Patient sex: M
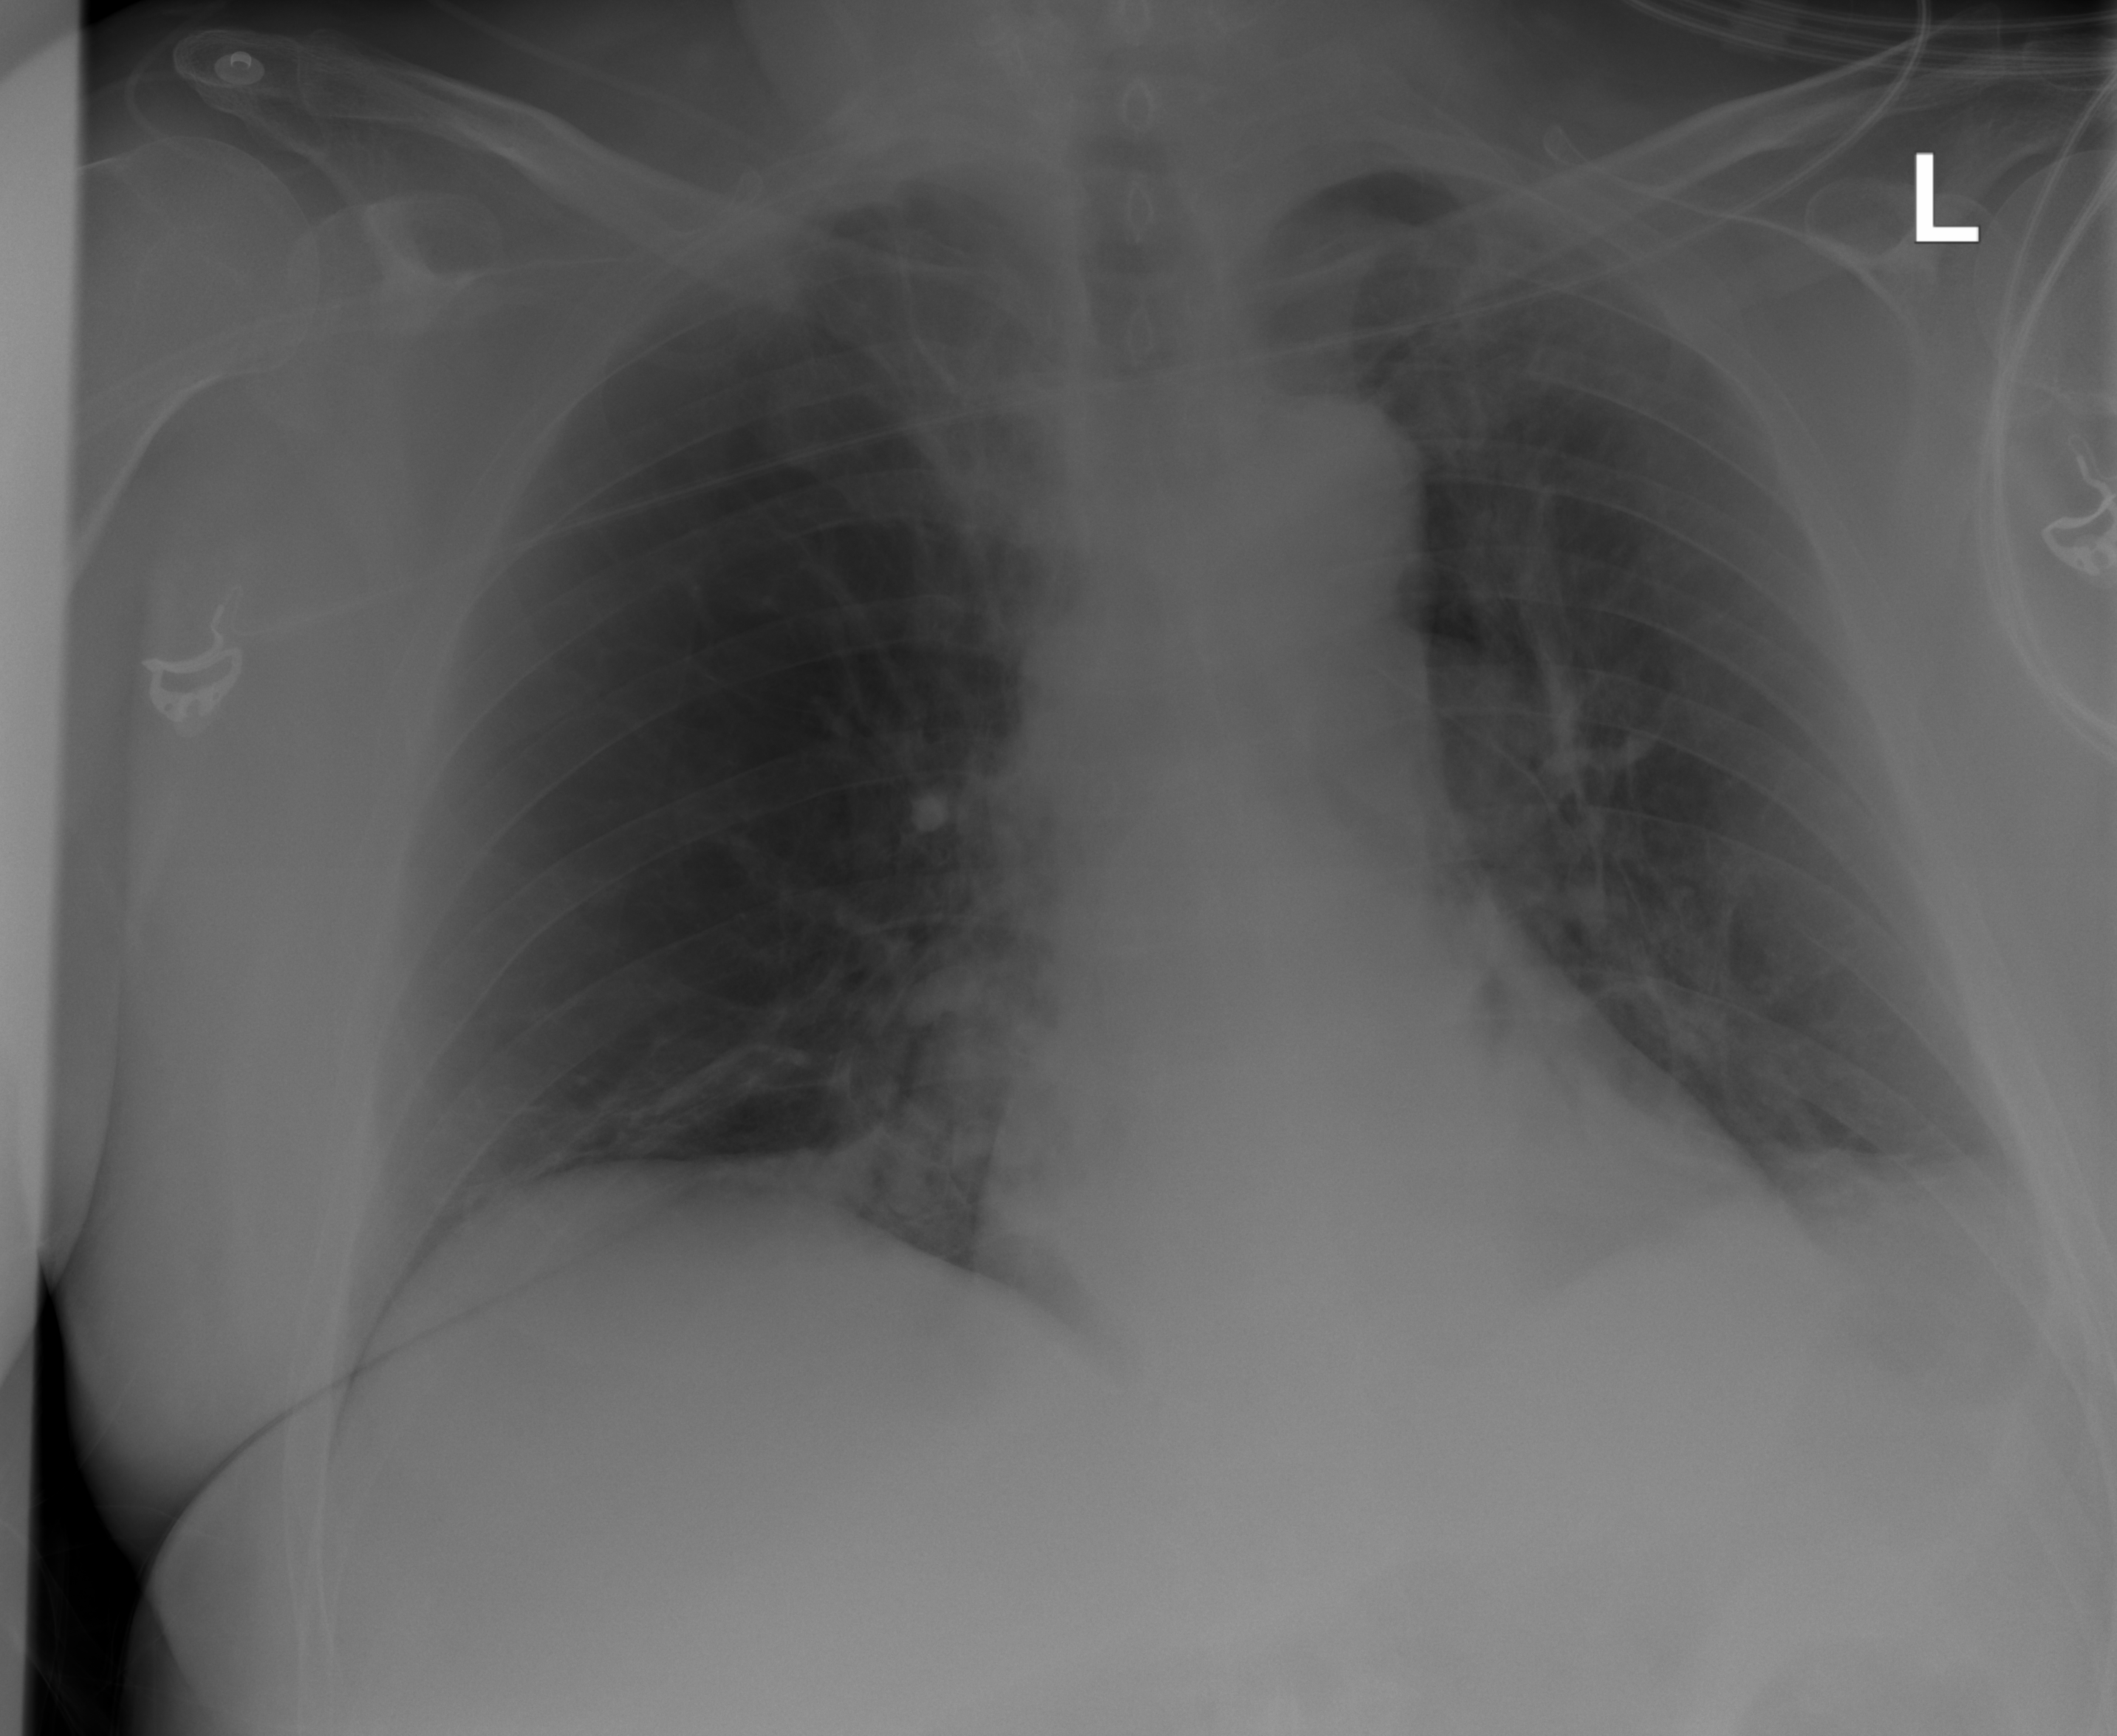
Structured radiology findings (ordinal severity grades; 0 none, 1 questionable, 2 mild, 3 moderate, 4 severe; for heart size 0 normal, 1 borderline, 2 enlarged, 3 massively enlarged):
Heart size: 0
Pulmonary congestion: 0
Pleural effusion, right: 0
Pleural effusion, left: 2
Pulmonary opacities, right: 0
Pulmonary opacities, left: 0
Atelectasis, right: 0
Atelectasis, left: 2